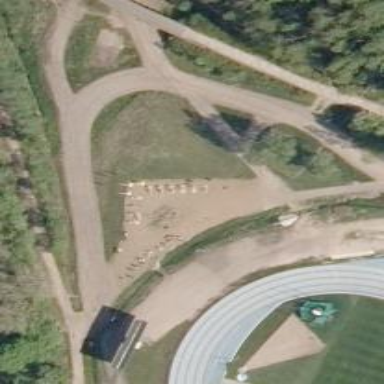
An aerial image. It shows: Fitness station in leisure land.